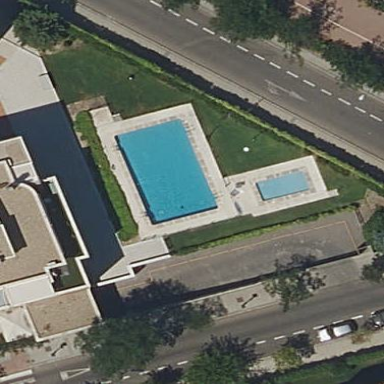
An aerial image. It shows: Swimming pool located in leisure land.